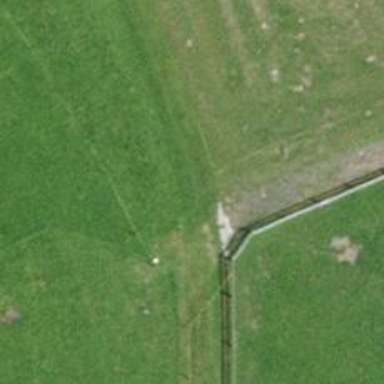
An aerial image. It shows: Grass track in agricultural area.